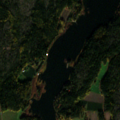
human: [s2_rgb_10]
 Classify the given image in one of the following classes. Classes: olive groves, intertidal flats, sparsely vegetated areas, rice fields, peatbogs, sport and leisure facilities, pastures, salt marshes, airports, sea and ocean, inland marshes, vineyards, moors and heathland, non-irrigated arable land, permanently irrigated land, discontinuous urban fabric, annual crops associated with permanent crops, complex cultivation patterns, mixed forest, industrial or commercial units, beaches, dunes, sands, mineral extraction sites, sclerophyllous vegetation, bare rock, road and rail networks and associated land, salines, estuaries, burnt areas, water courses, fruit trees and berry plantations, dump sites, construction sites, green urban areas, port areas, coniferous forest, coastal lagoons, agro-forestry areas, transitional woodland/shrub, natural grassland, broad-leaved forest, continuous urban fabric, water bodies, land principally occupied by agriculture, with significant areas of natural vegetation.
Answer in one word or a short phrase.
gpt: land principally occupied by agriculture, with significant areas of natural vegetation, coniferous forest, mixed forest, sea and ocean